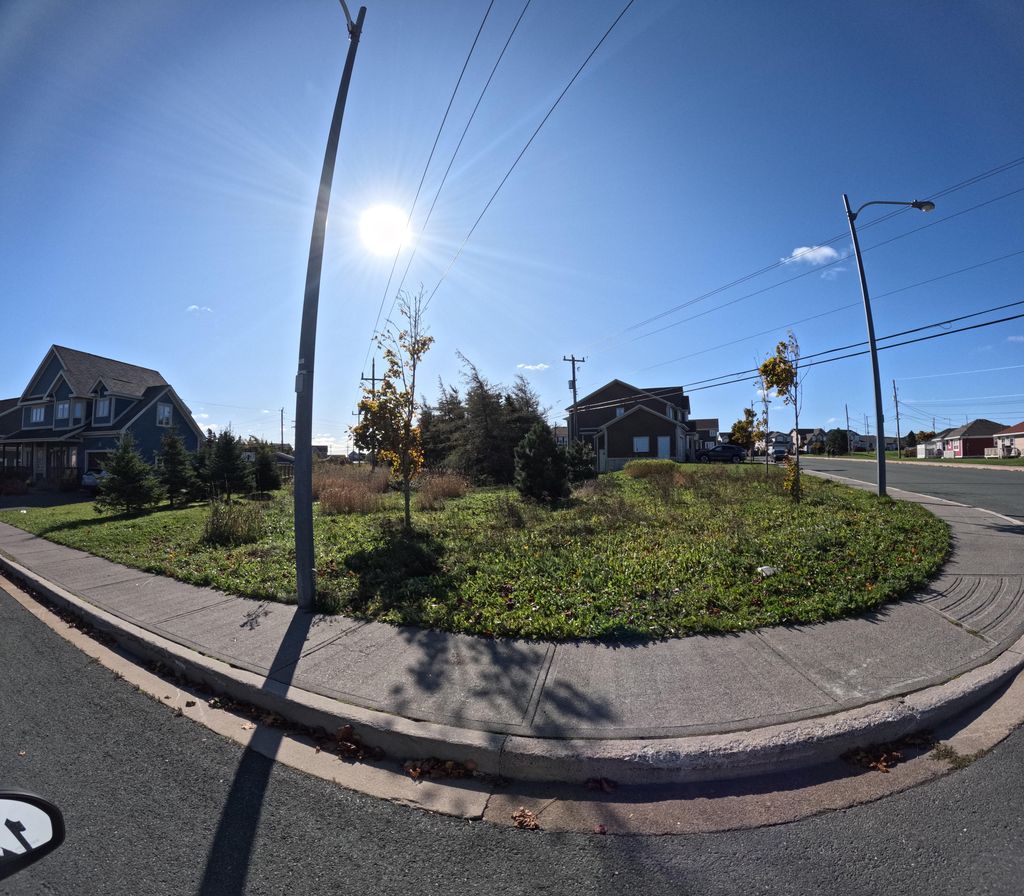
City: st_johns